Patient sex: F
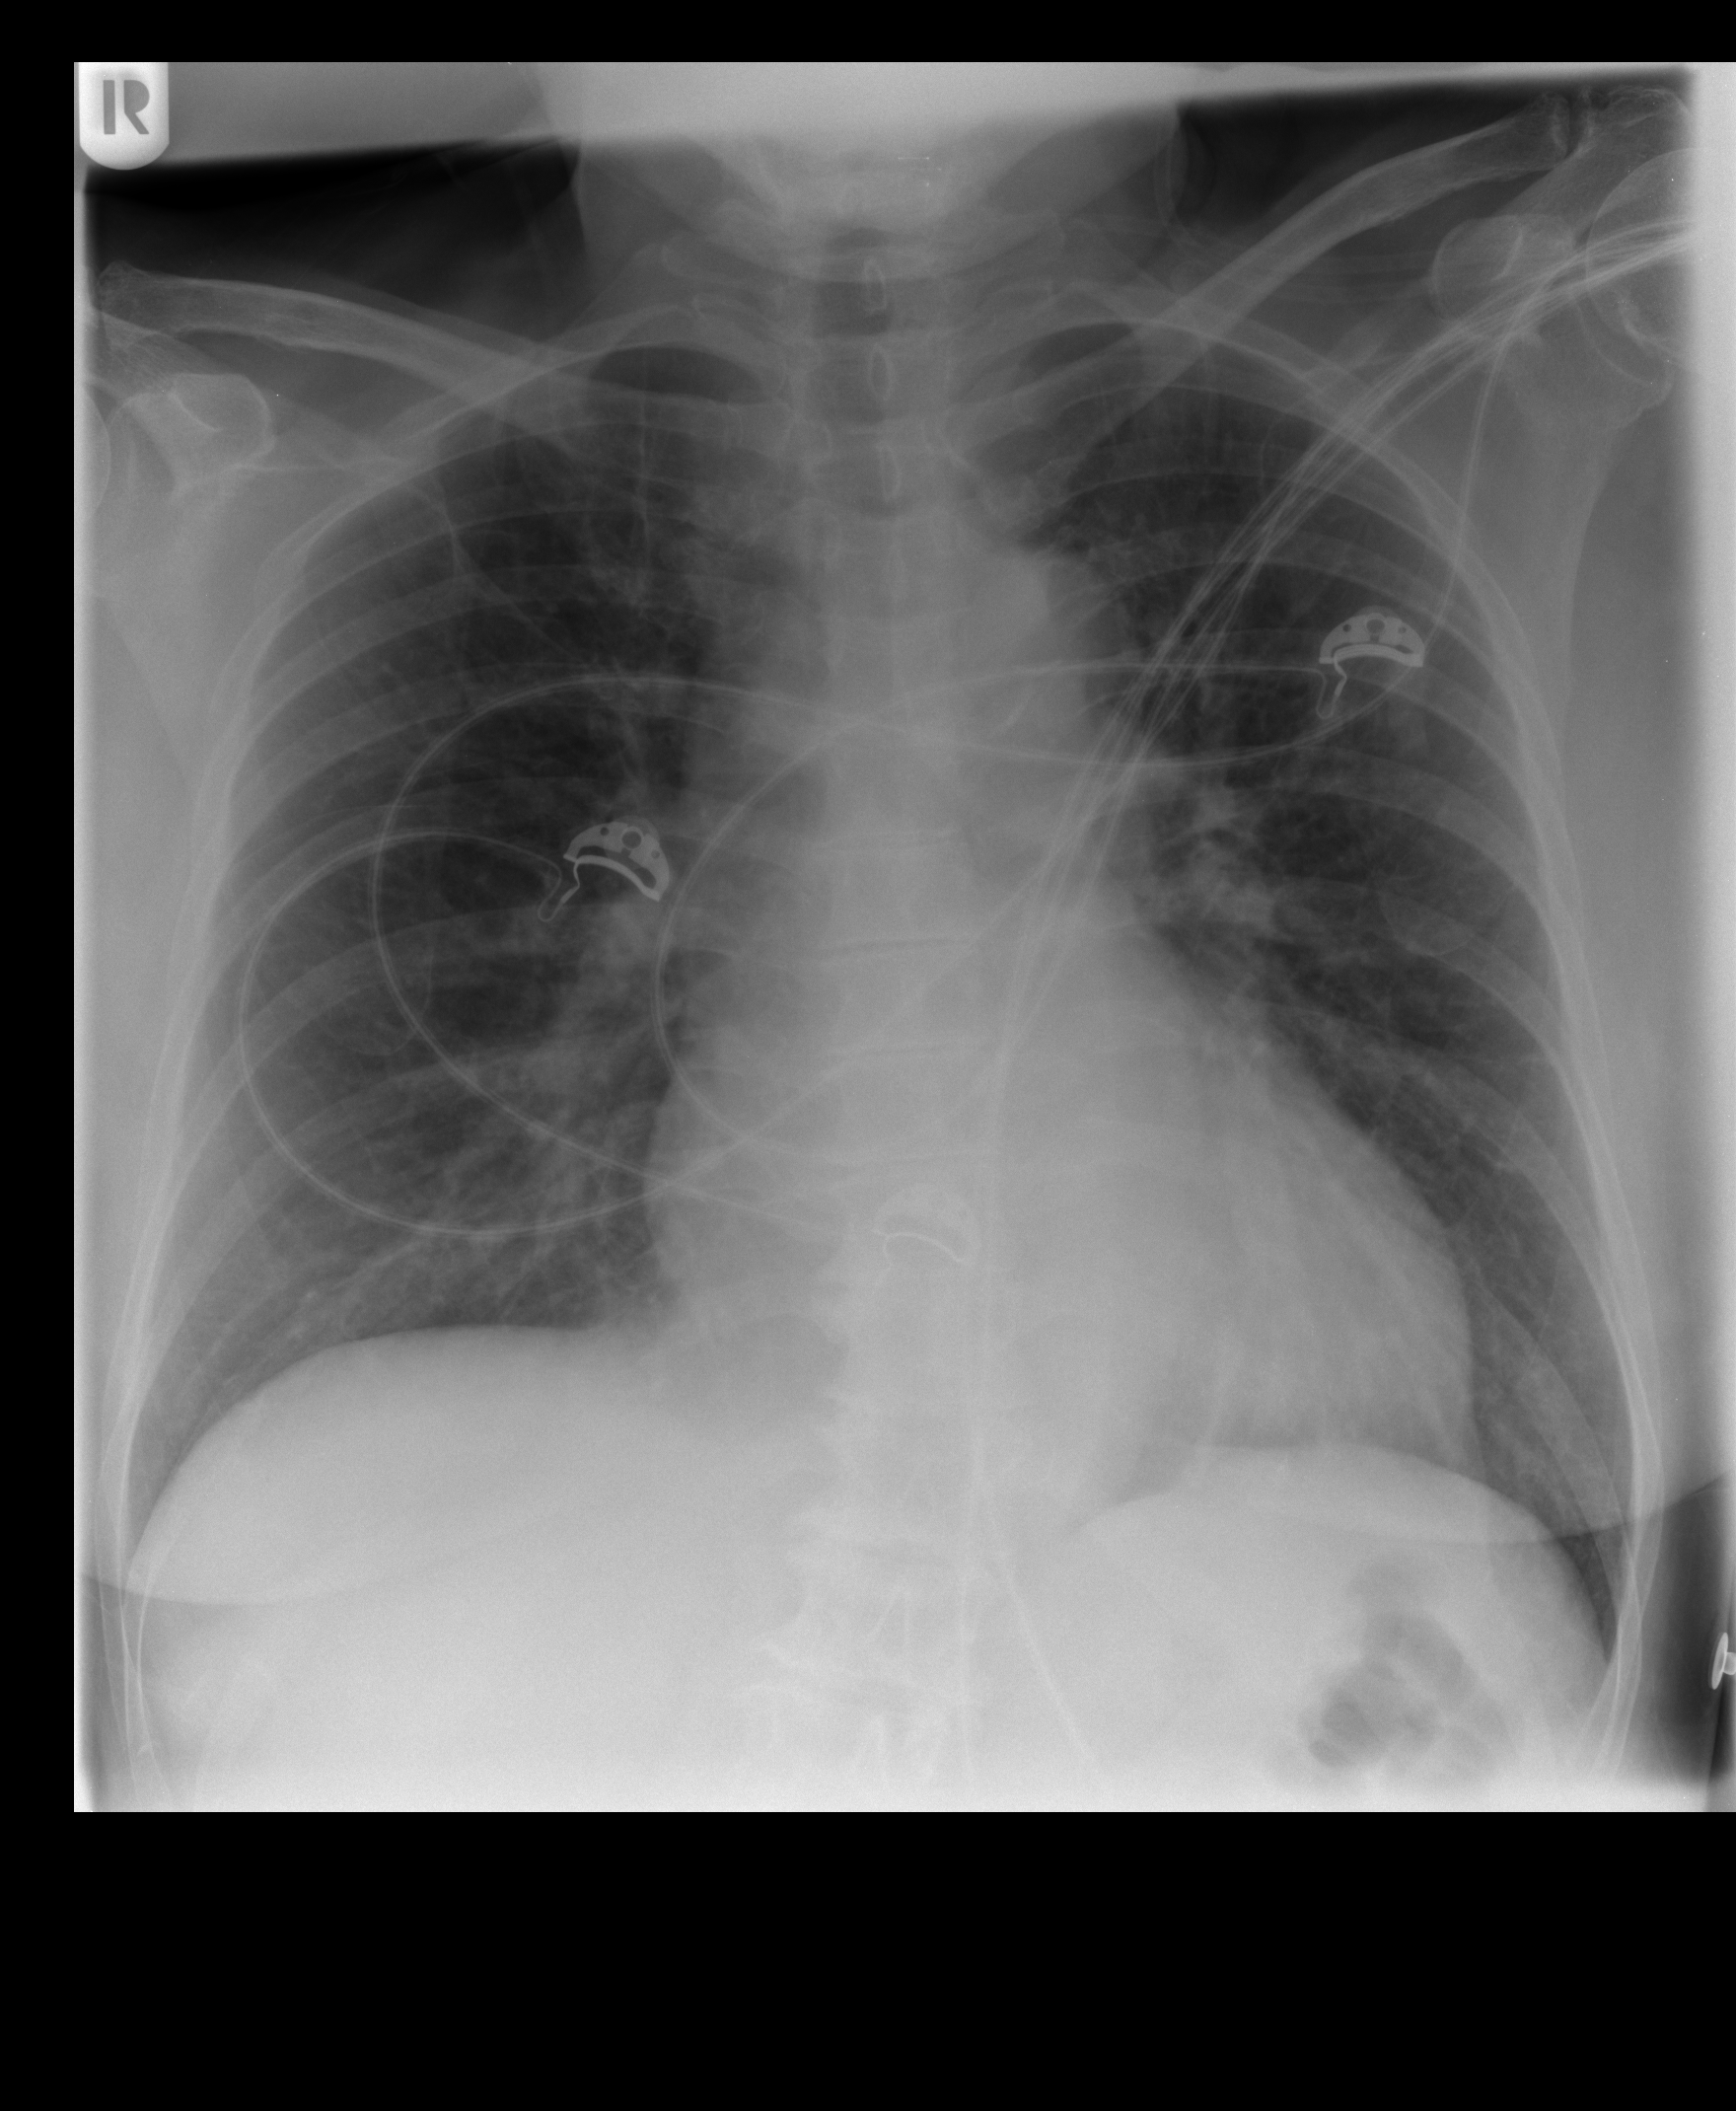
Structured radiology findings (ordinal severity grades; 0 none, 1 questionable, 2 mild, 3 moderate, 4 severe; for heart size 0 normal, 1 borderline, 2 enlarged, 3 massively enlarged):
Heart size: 0
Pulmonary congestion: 1
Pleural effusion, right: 0
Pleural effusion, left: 0
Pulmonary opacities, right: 0
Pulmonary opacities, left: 0
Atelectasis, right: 0
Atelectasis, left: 0